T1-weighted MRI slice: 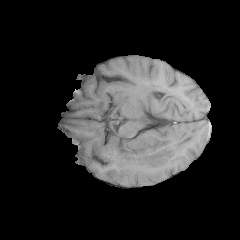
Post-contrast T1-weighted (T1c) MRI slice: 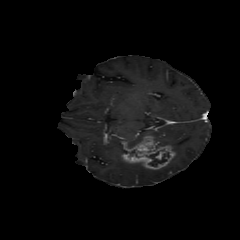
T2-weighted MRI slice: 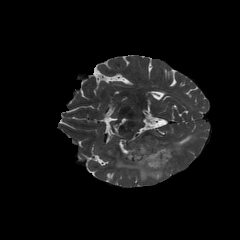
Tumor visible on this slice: yes